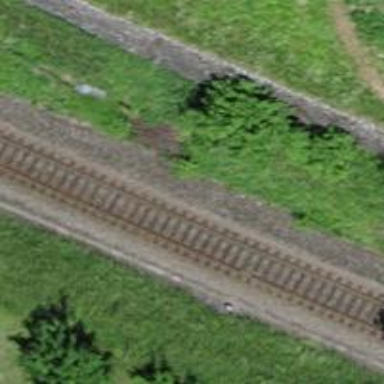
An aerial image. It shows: Railway switch.